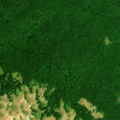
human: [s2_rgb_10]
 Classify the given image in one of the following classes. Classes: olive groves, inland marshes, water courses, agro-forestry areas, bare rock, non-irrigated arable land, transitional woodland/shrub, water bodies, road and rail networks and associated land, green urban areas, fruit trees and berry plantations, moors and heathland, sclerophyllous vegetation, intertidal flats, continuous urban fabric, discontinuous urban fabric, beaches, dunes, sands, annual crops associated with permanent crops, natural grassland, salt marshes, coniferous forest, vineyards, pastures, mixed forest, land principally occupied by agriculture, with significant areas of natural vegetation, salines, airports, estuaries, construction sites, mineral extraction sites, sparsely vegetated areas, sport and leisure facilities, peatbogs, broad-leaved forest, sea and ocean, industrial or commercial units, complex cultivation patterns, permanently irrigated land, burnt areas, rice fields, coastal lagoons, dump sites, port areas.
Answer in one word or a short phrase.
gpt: broad-leaved forest, natural grassland